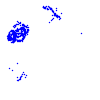
Particle: pion